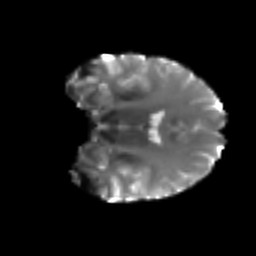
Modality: T2w
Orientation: coronal
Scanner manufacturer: siemens
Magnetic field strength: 3 T
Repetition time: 3.6 s
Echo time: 0.092 s